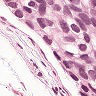
Metastatic tissue present: yes